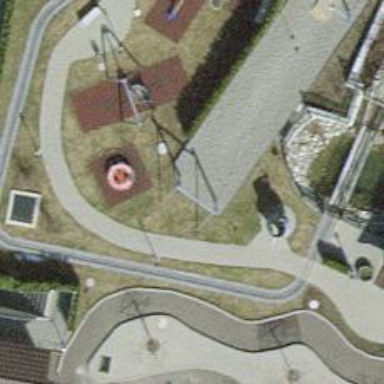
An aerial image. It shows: Playground featuring zipwire as its main attraction.